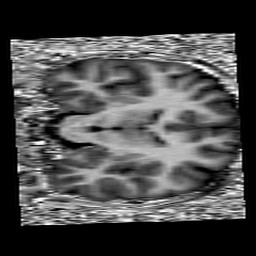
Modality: UNIT1
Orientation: coronal
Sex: male
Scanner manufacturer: siemens
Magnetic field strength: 3 T
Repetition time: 5 s
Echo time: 0.00368 s